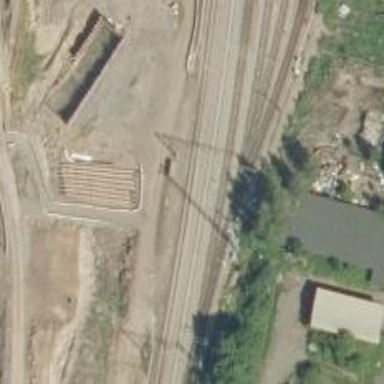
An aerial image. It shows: Railway with continuous electrified contact line.